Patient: sex M, age 28
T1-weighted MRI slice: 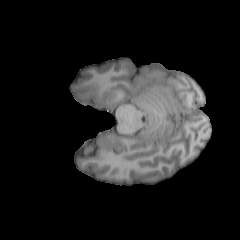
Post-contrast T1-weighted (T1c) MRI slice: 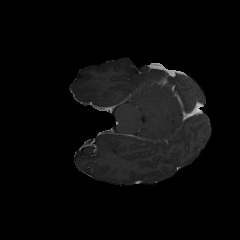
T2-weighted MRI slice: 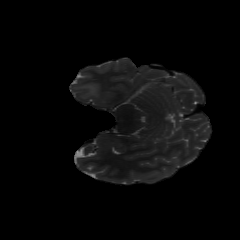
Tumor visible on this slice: yes
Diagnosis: Astrocytoma, IDH-mutant
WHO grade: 2